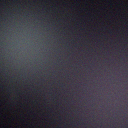
Screen state: off